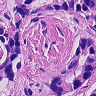
Metastatic tissue present: yes